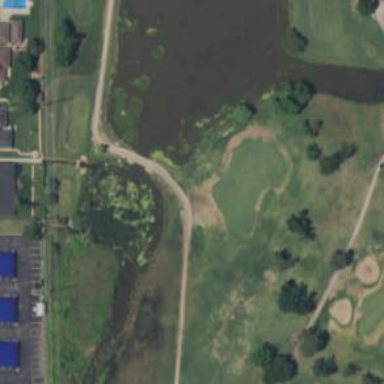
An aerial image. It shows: Service road with bridge used as golf cart path.